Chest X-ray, AP view. Patient: 45 years old, sex M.
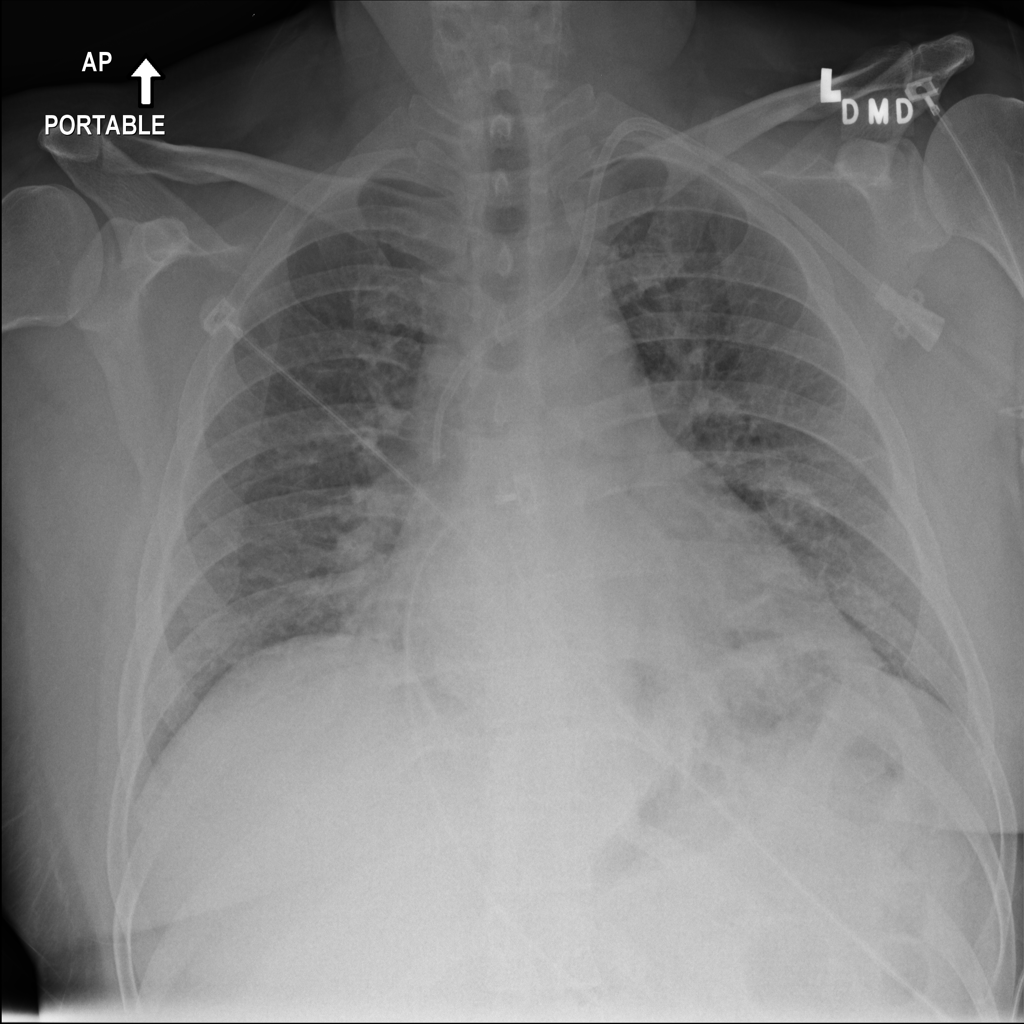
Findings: Consolidation